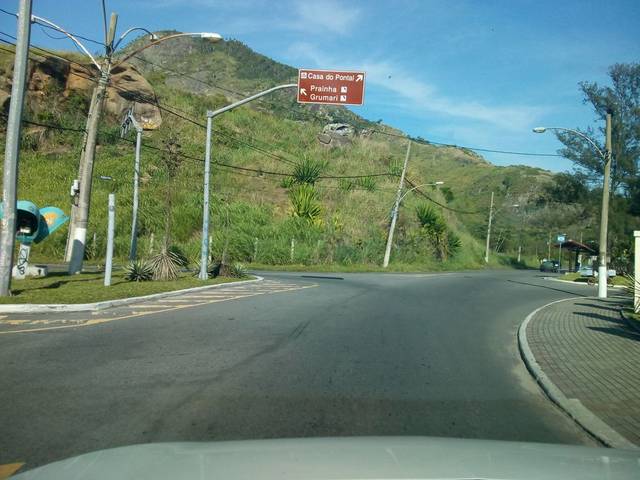
Region: Brazil
Coordinates: -23.033, -43.493